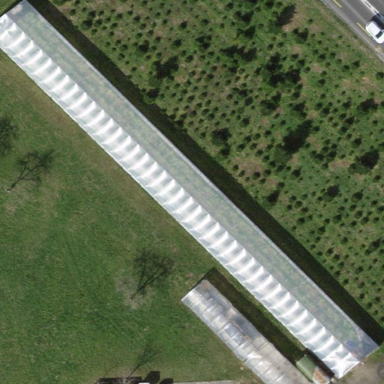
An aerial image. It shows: Greenhouse.